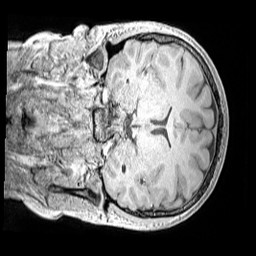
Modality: MP2RAGE
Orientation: coronal
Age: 13
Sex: male
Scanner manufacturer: siemens
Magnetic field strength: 3 T
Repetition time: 4 s
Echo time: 0.00299 s